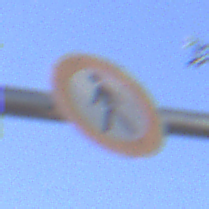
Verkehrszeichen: VerbotFussgaenger
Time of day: MorningAfternoon
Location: Outdoor (Nature)
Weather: Clear
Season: NotSpecified
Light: Natural